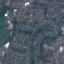
Land use / land cover: Residential